Aerial crown-view tile of a tropical tree (Barro Colorado Island, Panama), acquired 20241014:
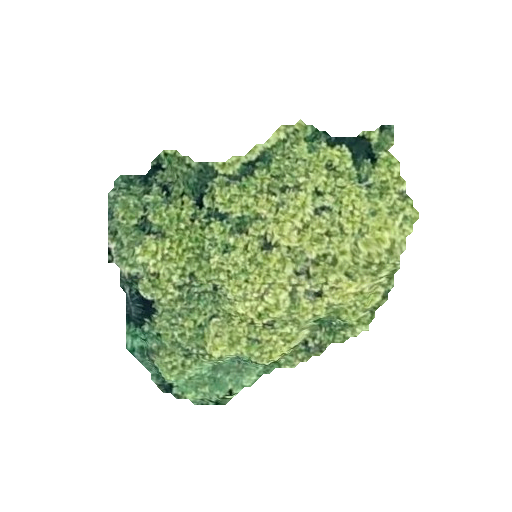
Species: Anacardium excelsum
GBIF accepted scientific name: Anacardium excelsum
Crown area: 95.413 m²